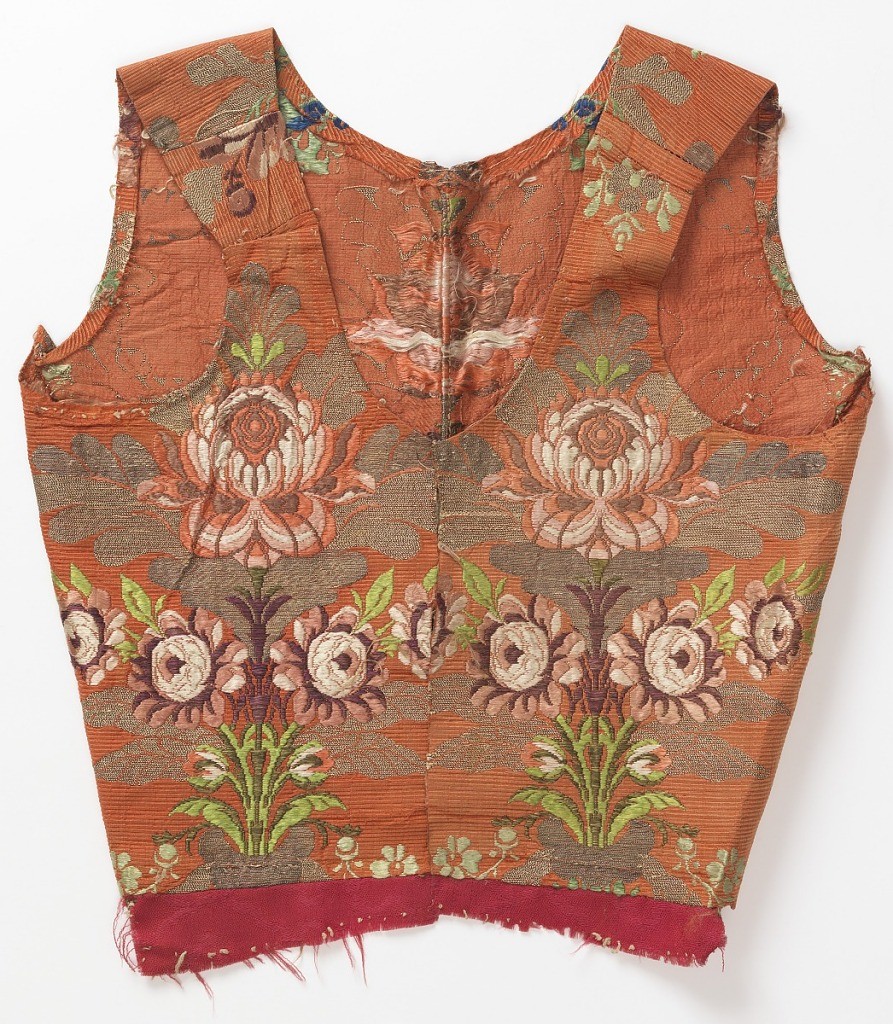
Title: Bodice
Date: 18th century
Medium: silk and metallic, lined with linen Technique: satin weave with discontinuous supplementary weft patterning
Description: Small bodice made from an eighteenth century brocade with central symmetrical large scale bouquet of roses in white, rose, blue, and green on coral background.